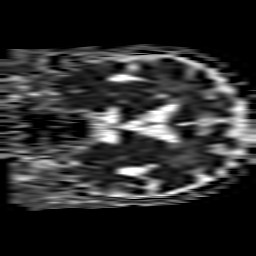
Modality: ADC
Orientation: coronal
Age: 71
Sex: male
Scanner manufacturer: philips
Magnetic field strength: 1.5 T
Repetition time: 4.911 s
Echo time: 0.07794 s